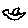
Label: bird